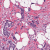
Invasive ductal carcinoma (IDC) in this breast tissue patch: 1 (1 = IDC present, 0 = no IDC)